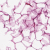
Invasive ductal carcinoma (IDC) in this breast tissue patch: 0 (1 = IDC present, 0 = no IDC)